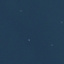
Land use / land cover class: SeaLake